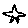
Label: star